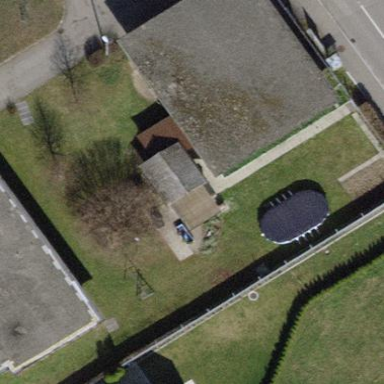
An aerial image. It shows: Guardhouse building.